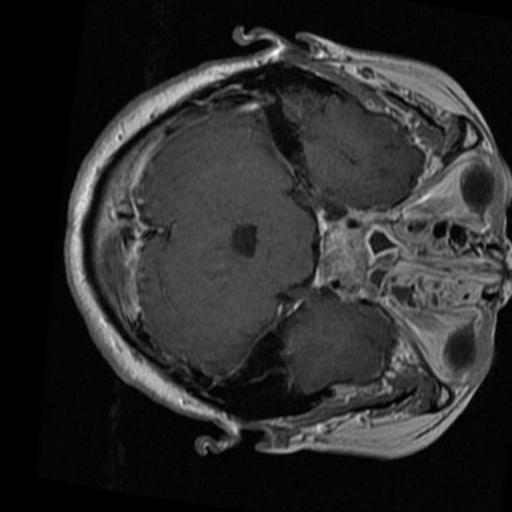
Label: brain_tumor